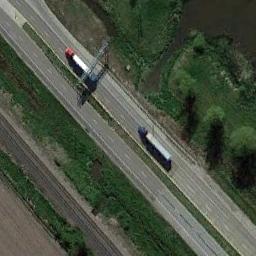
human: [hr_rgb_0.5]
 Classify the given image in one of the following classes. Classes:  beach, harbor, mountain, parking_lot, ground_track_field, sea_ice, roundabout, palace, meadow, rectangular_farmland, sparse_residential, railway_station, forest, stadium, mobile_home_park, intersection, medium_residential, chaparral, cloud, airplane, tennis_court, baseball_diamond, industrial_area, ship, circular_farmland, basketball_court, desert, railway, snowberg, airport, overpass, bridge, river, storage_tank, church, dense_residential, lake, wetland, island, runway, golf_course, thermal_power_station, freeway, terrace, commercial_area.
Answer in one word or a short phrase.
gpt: freeway